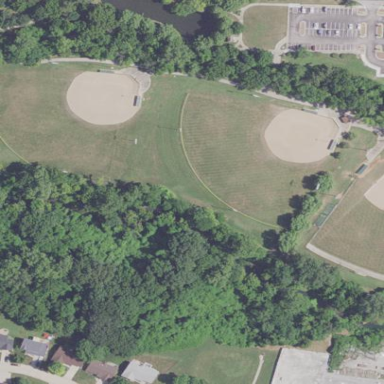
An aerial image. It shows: Baseball pitch for leisure land activities.